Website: bh-photo
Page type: receipt
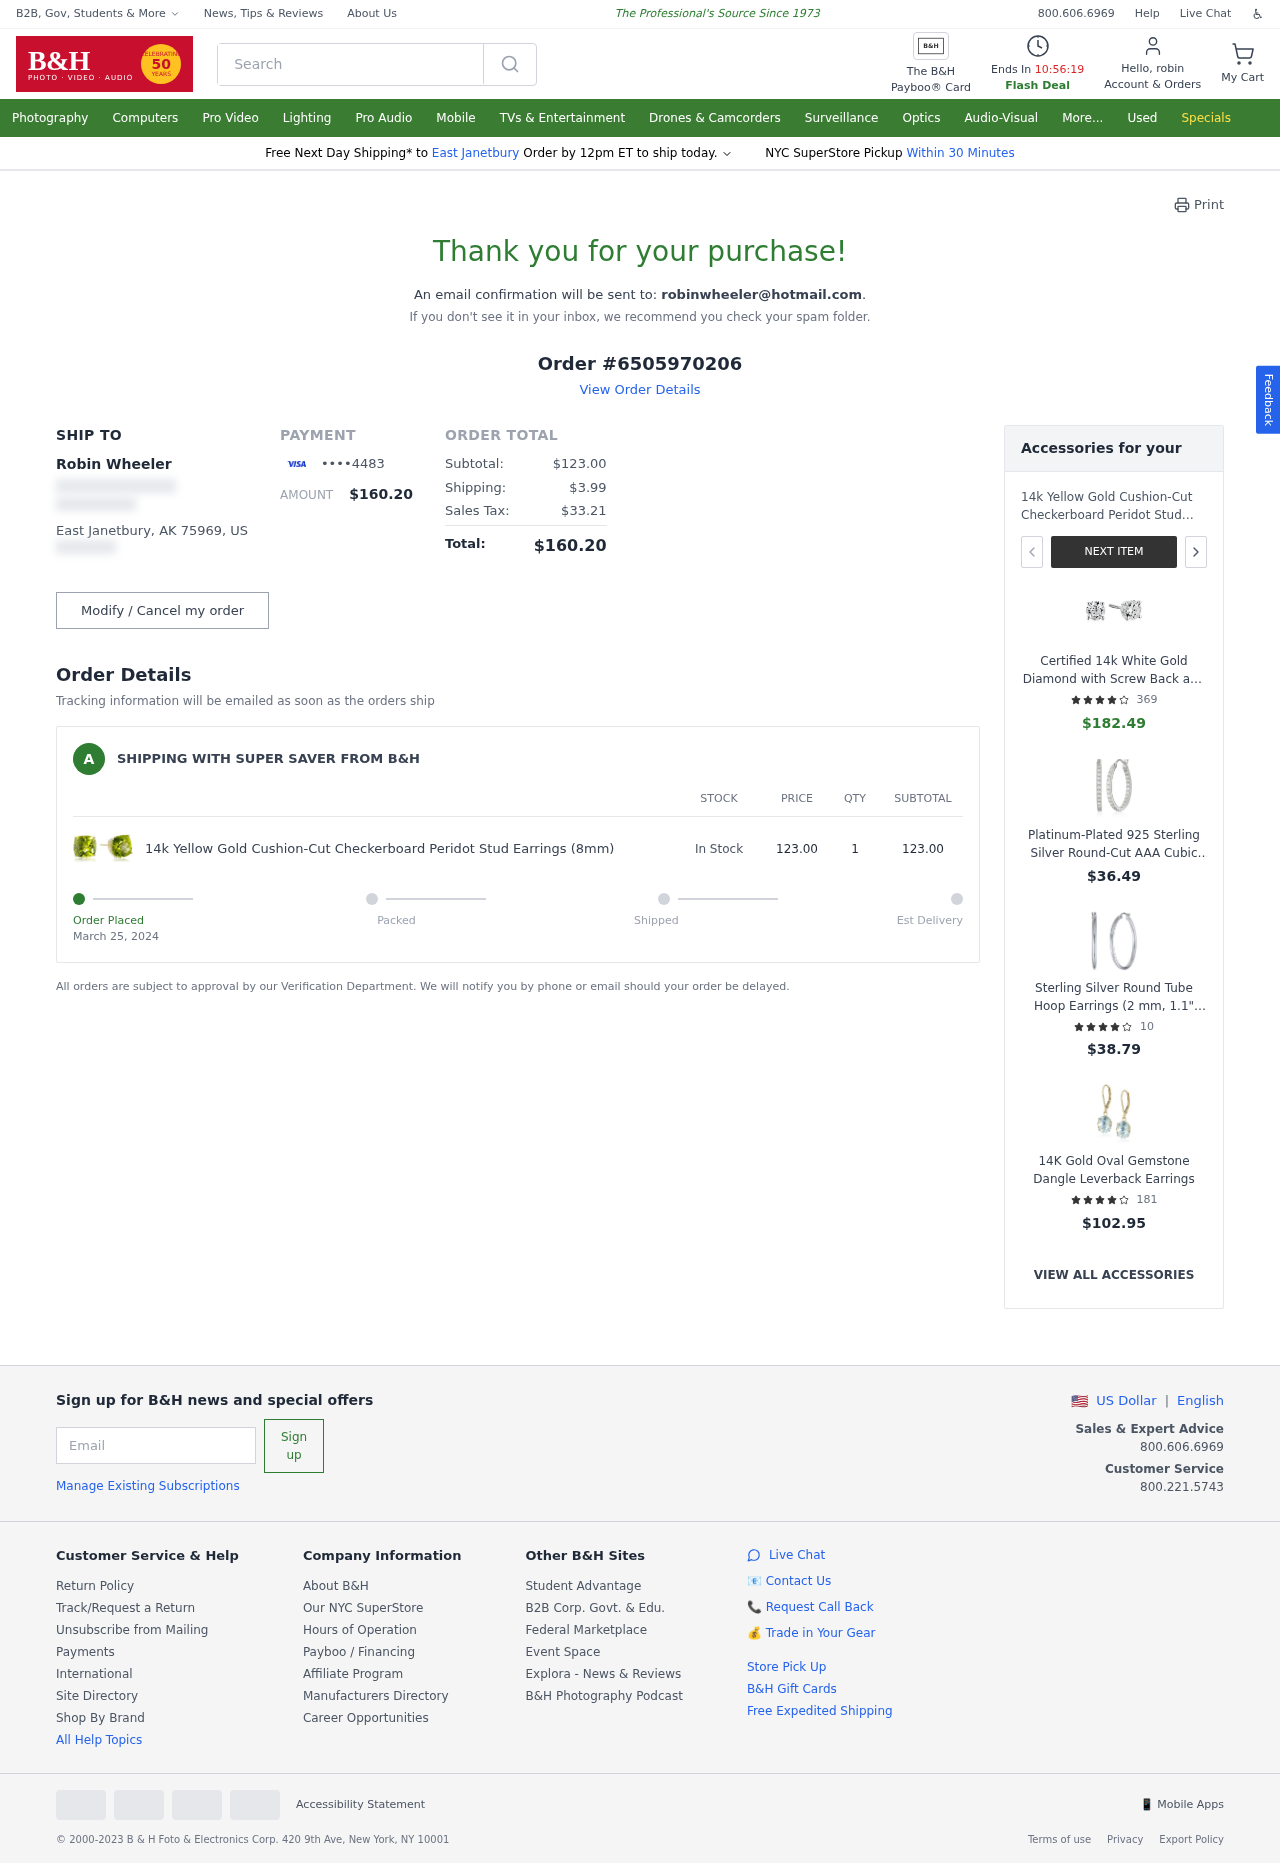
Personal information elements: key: PII_CARD_LAST4
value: ••••4483
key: PII_CITY
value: East Janetbury
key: PII_EMAIL
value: robinwheeler@hotmail.com
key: PII_FIRSTNAME
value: robin
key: PII_FULLNAME
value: Robin Wheeler
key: PII_CITY_STATE_ZIP
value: East Janetbury, AK 75969
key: PII_COUNTRY_CODE
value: US
Product elements: key: PRODUCT1_NAME
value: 14k Yellow Gold Cushion-Cut Checkerboard Peridot Stud Earrings (8mm)
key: PRODUCT1_PRICE
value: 123
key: PRODUCT1_QUANTITY
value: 1
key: PRODUCT2_NAME
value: Certified 14k White Gold Diamond with Screw Back and Post Stud Earrings (3/4cttw, J-K Color, I1-I2 C
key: PRODUCT2_NUM_RATINGS
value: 369
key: PRODUCT2_PRICE
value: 182.49
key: PRODUCT2_RATING
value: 4.3
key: PRODUCT3_NAME
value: Platinum-Plated 925 Sterling Silver Round-Cut AAA Cubic Zirconia Hoop Earrings (.9" Diameter) (1 ctt
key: PRODUCT3_PRICE
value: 36.49
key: PRODUCT4_NAME
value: Sterling Silver Round Tube Hoop Earrings (2 mm, 1.1" Diameter)
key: PRODUCT4_NUM_RATINGS
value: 10
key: PRODUCT4_PRICE
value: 38.79
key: PRODUCT4_RATING
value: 4
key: PRODUCT5_NAME
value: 14K Gold Oval Gemstone Dangle Leverback Earrings
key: PRODUCT5_NUM_RATINGS
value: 181
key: PRODUCT5_PRICE
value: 102.95
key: PRODUCT5_RATING
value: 4.5
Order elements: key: ORDER_ID
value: Order #6505970206
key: ORDER_TOTAL
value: $160.20
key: ORDER_SUBTOTAL
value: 123.00
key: ORDER_SUBTOTAL
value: $123.00
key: ORDER_SHIPPING_COST
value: $3.99
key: ORDER_TAX
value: $33.21
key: ORDER_DATE
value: March 25, 2024
Search elements: key: HEADER_SEARCH
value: Search